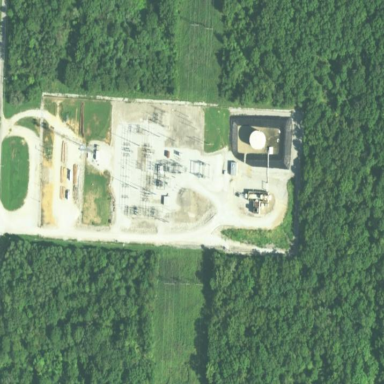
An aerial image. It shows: Transmission-level power substation.